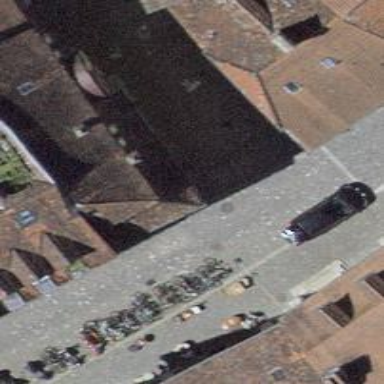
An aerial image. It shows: Bicycle parking area with stands available.